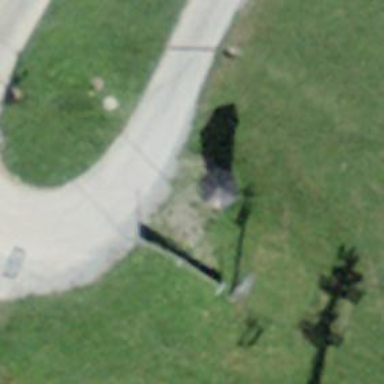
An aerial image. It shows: Pylon for aerialway.